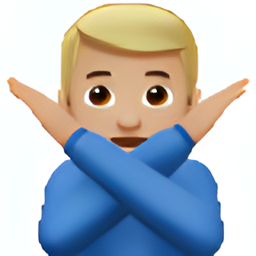
Name: man gesturing not ok type 3
Emoji: 🙅🏼‍♂️
Group: People & Body
Sub-group: person-gesture